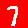
Digit: 7